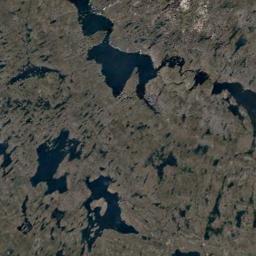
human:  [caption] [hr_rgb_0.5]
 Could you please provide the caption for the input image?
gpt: There is a large area of ​​dense brown bare land in a lake in a wetland .

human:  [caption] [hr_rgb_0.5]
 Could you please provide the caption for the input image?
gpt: Many waters of different sizes are surrounded by wetlands .

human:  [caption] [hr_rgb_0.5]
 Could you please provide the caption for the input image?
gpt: The wetland consists of bare land and water .

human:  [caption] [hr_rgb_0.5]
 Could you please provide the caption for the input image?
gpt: Half of this wetland is bare rock and the other half is covered by vegetation .

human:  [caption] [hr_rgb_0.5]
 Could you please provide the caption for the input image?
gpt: There are much bare land and some water areas on the wetland .